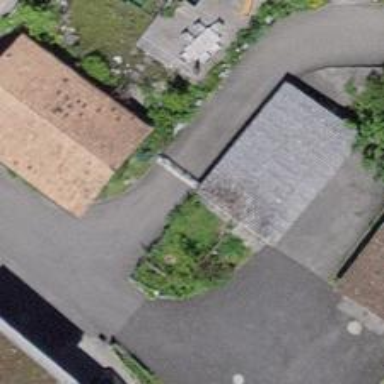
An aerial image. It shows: Rural barn.